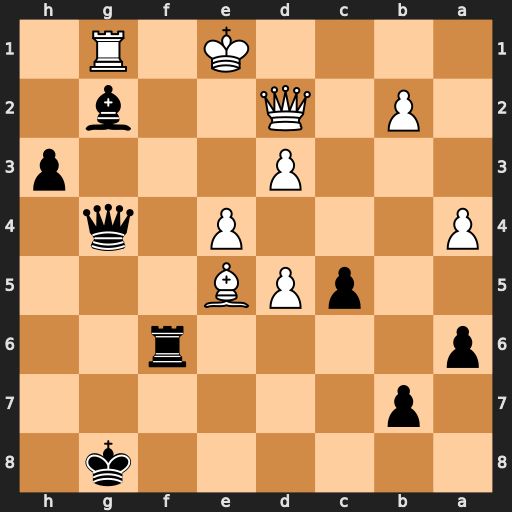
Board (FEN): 6k1/1p6/p4r2/2pPB3/P3P1q1/3P3p/1P1Q2b1/4K1R1
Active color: b
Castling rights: -
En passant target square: -
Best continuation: Qh4+ Kd1 Qh5+ Kc1 Qxe5 Rxg2+ hxg2